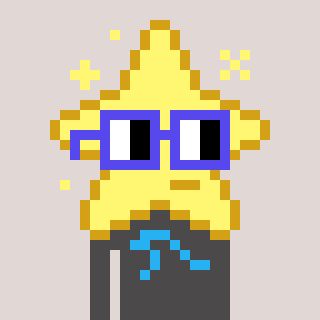
a pixel art character with square blue glasses, a star-shaped head and a grayscale-colored body on a warm background